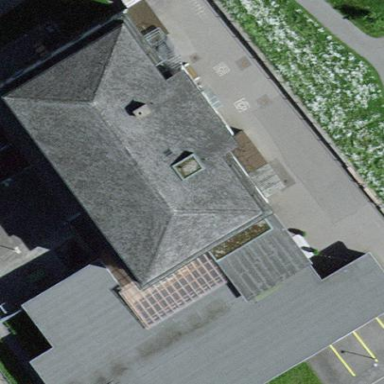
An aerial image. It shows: School building.